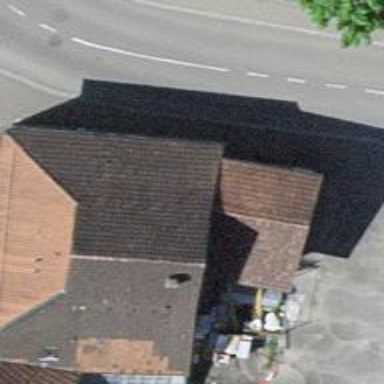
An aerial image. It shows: Restaurant.